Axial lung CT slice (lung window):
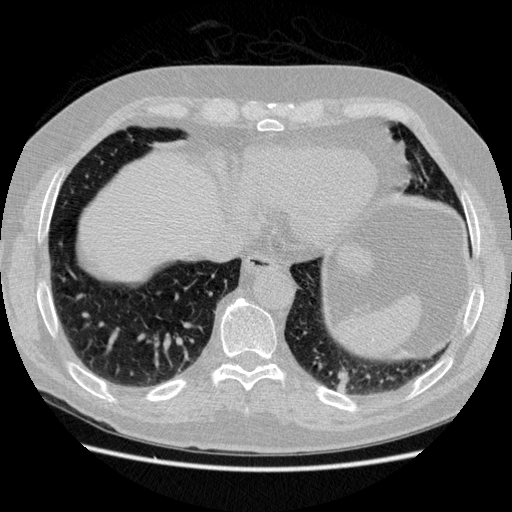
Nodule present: no